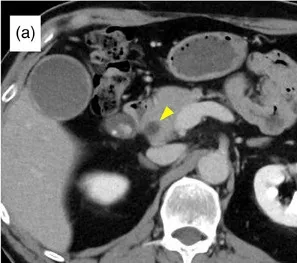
Radiological findings of the bile duct lesion: (a, b) Axial and coronal contrast-enhanced computed tomography images showing irregular thickening of the distal bile duct wall.
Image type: radiology (ct)